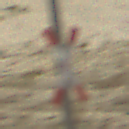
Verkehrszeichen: Andreaskreuz
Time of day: Midday
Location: Outdoor (Beach)
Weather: PartlyCloudy
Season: NotSpecified
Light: Natural